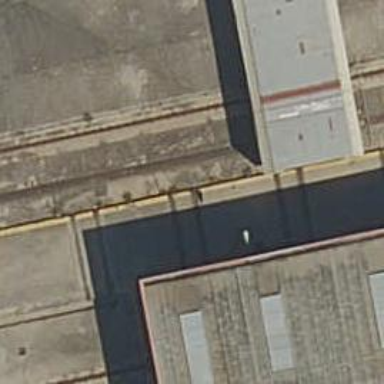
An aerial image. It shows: Rail yard with electrified contact lines for railway operations.